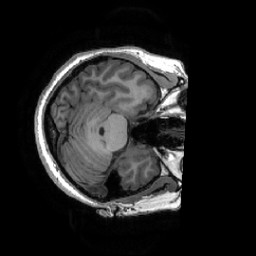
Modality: T1w
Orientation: axial
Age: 30
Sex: female
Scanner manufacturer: ge
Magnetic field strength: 3 T
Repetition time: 0.0073 s
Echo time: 0.003 s